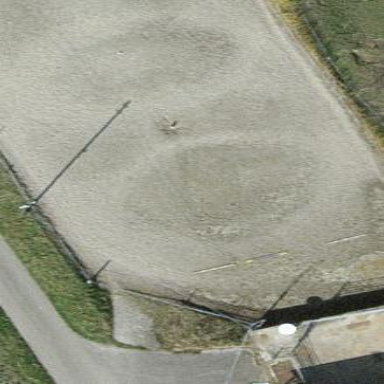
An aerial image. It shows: Fence surrounding equestrian pitch for leisure land activities.